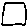
Label: square